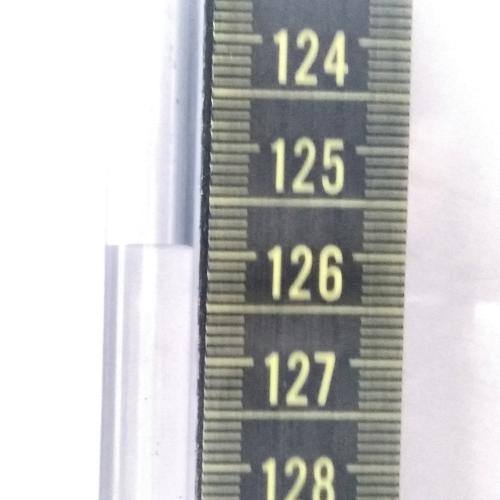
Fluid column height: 125.9 cm